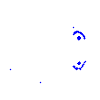
Particle: kaon